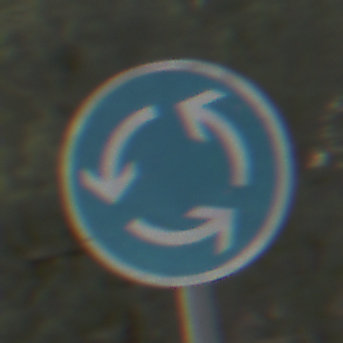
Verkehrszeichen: Kreisverkehr
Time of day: SunriseSunset
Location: Outdoor (RoadRail)
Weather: PartlyCloudy
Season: NotSpecified
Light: Natural